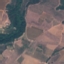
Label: PermanentCrop